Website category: jobs
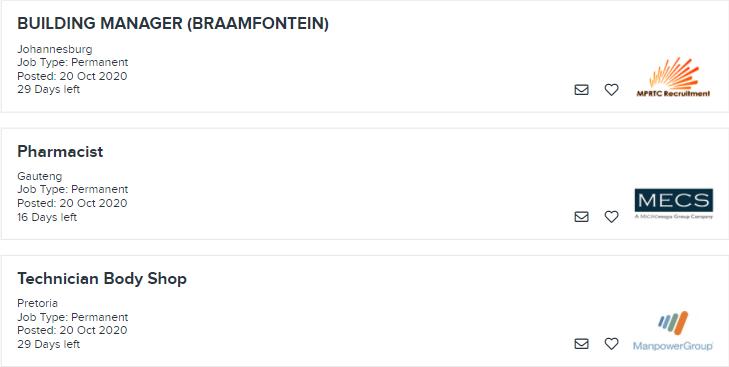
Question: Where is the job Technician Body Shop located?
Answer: Pretoria

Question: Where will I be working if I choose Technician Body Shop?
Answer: Pretoria

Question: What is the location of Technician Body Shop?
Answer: Pretoria

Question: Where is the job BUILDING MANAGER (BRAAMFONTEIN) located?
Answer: Johannesburg

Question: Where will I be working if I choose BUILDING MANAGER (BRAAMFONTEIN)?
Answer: Johannesburg

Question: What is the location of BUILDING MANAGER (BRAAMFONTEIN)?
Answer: Johannesburg

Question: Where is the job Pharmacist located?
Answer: Gauteng

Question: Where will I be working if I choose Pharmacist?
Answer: Gauteng

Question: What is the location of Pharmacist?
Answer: Gauteng

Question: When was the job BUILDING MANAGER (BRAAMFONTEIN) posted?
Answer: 20 Oct 2020

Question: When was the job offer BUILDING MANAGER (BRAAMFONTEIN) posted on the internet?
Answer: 20 Oct 2020

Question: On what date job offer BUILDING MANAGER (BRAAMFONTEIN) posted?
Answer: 20 Oct 2020

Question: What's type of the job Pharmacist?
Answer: Job Type: Permanent

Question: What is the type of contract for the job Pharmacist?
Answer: Job Type: Permanent

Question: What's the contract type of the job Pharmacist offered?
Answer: Job Type: Permanent

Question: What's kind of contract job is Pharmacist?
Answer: Job Type: Permanent

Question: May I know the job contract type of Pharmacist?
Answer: Job Type: Permanent

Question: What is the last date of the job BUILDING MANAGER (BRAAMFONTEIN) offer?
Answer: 29 Days left

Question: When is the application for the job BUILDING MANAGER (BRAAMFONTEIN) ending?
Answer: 29 Days left

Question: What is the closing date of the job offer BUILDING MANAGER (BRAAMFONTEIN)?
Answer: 29 Days left

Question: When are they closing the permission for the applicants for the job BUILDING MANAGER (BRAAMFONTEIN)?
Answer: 29 Days left

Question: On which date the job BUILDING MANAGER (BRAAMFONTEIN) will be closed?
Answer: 29 Days left

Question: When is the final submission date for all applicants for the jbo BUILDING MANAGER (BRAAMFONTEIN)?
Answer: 29 Days left

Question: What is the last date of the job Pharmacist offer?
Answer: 16 Days left

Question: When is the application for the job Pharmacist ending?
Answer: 16 Days left

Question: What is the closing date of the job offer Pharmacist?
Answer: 16 Days left

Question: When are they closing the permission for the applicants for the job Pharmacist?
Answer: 16 Days left

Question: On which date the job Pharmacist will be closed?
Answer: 16 Days left

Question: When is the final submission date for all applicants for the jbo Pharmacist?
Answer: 16 Days left

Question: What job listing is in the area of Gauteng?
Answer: Pharmacist

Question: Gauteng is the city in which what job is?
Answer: Pharmacist

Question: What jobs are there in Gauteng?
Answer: Pharmacist

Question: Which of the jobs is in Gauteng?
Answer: Pharmacist

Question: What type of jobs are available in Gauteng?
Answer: Pharmacist

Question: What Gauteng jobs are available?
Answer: Pharmacist

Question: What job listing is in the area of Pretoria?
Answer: Technician Body Shop

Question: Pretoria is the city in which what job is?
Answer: Technician Body Shop

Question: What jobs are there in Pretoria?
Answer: Technician Body Shop

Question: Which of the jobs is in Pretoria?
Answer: Technician Body Shop

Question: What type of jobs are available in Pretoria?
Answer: Technician Body Shop

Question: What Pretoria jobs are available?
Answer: Technician Body Shop

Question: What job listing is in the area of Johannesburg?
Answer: BUILDING MANAGER (BRAAMFONTEIN)

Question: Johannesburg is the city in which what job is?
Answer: BUILDING MANAGER (BRAAMFONTEIN)

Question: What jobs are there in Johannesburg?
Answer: BUILDING MANAGER (BRAAMFONTEIN)

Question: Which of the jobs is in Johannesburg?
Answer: BUILDING MANAGER (BRAAMFONTEIN)

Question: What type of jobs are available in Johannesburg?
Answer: BUILDING MANAGER (BRAAMFONTEIN)

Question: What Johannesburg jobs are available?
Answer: BUILDING MANAGER (BRAAMFONTEIN)